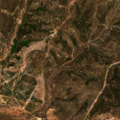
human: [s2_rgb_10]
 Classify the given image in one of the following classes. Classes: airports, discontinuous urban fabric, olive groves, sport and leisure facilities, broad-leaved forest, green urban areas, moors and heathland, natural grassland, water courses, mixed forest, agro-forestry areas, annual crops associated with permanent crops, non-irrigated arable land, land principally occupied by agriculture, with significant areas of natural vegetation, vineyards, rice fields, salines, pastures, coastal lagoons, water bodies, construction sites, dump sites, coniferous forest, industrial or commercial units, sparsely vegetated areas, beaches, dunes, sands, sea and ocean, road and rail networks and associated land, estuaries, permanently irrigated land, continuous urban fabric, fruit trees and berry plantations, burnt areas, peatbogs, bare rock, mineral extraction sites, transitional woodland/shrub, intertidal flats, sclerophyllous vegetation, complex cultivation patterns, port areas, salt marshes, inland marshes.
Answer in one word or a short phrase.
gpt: broad-leaved forest, transitional woodland/shrub